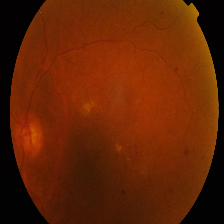
Diabetic retinopathy grade: Proliferative DR